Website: crate-barrel
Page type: cart
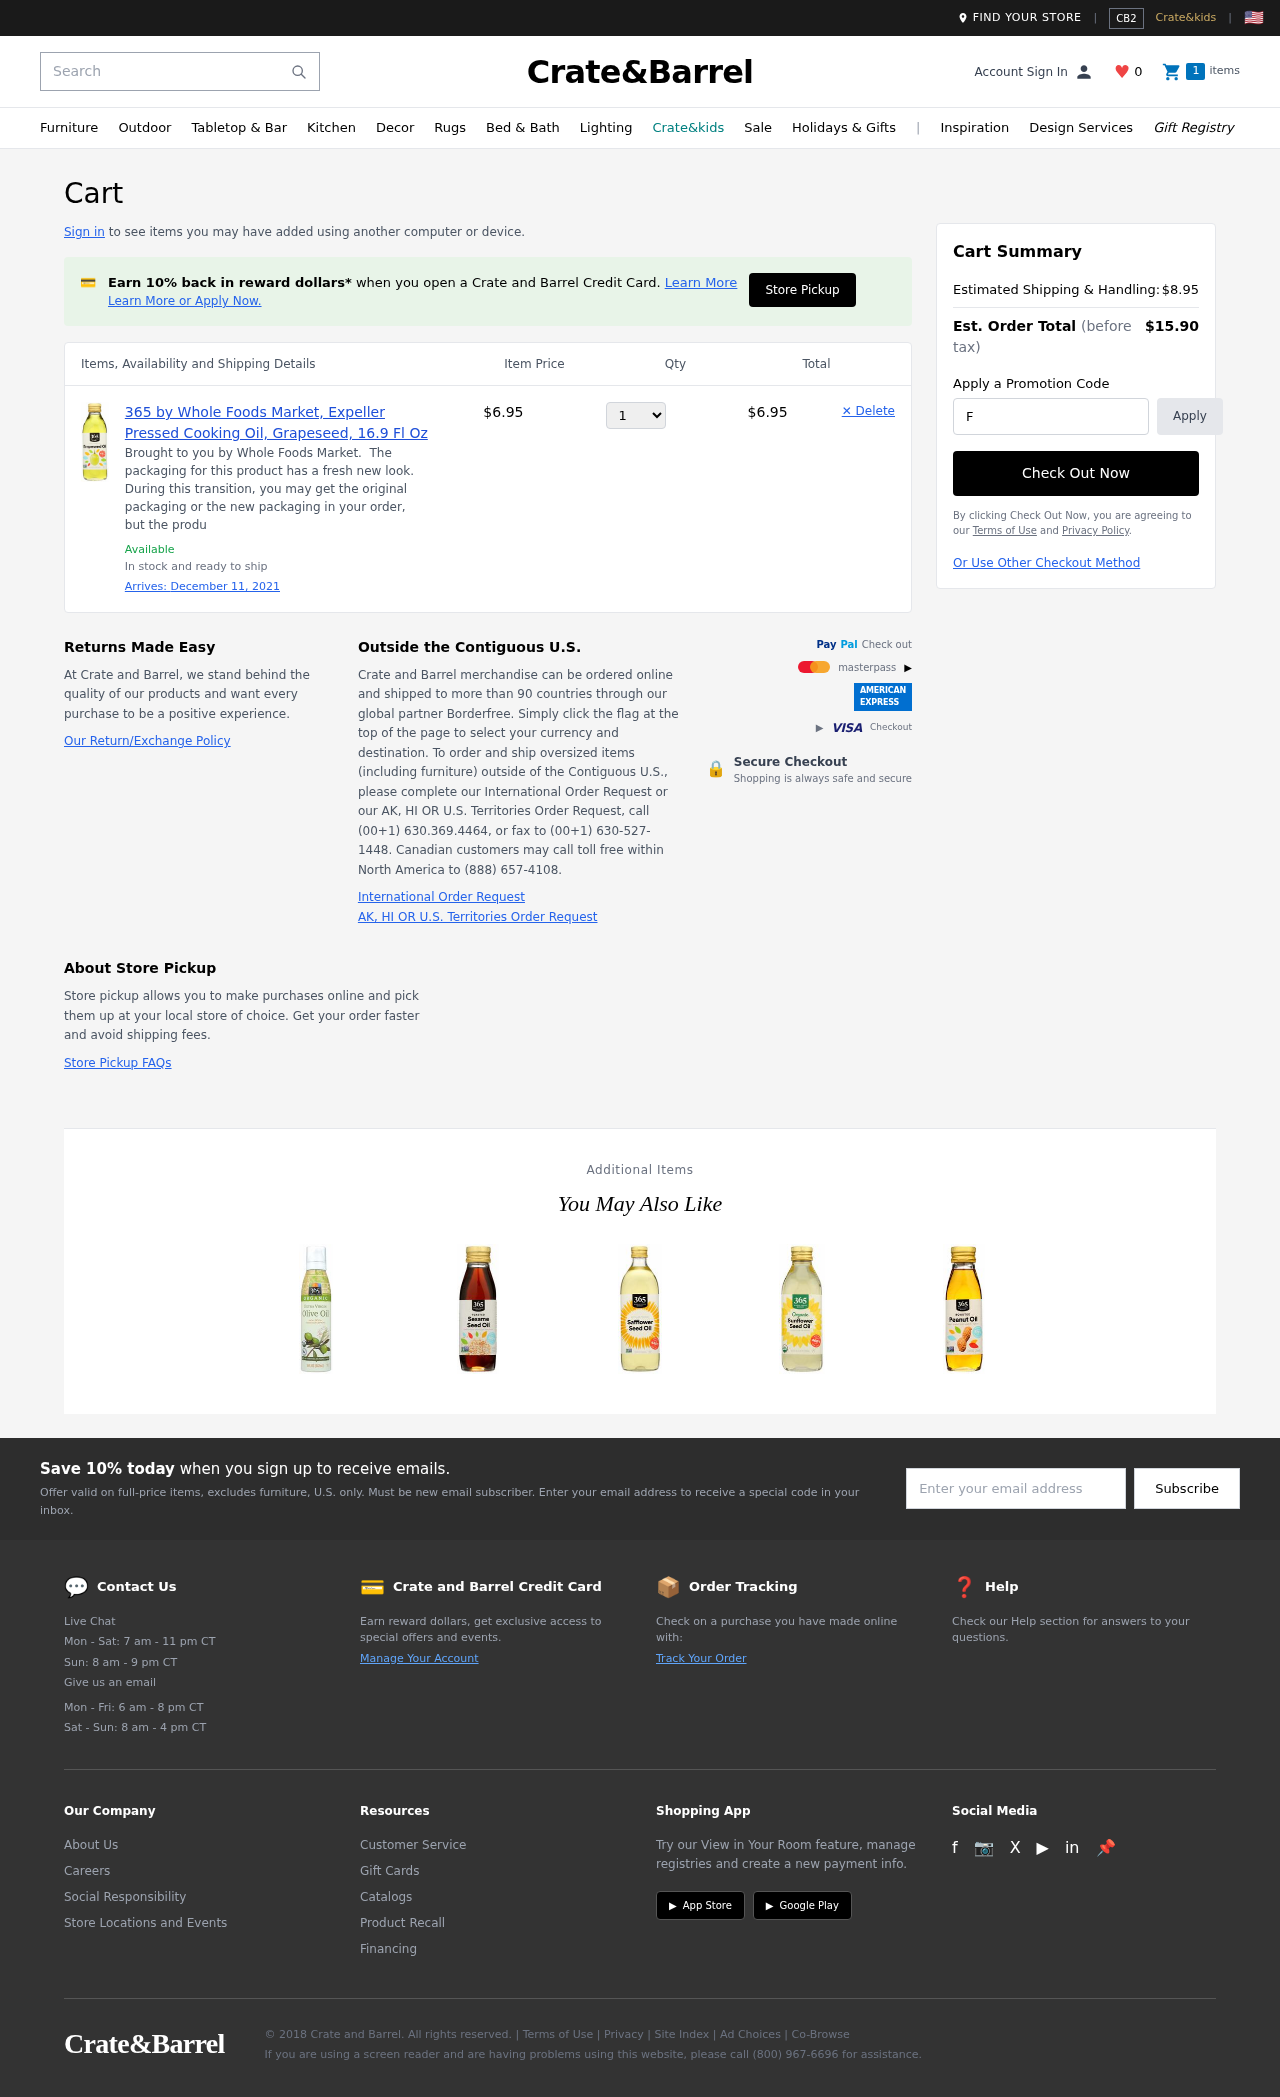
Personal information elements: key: PII_PROMO_CODE
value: FALL76
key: PII_EMAIL
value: belindalynn@yahoo.com
Product elements: key: PRODUCT1_DESC
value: Brought to you by Whole Foods Market.  The packaging for this product has a fresh new look. During this transition, you may get the original packaging or the new packaging in your order, but the produ
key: PRODUCT1_NAME
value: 365 by Whole Foods Market, Expeller Pressed Cooking Oil, Grapeseed, 16.9 Fl Oz
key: PRODUCT1_PRICE
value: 6.95
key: PRODUCT1_QUANTITY
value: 1
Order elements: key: ORDER_DELIVERY_DATE
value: December 11, 2021
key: ORDER_SUBTOTAL
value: $6.95
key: ORDER_SHIPPING_COST
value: $8.95
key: ORDER_TOTAL
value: $15.90